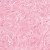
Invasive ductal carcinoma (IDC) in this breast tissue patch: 0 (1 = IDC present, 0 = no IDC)